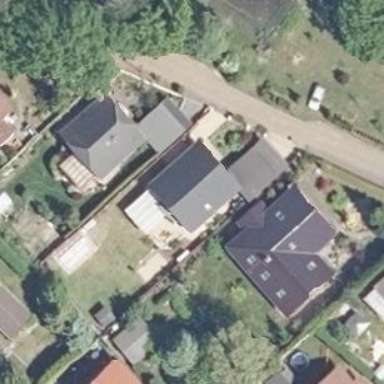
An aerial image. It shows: Terrace building.